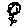
Label: flower